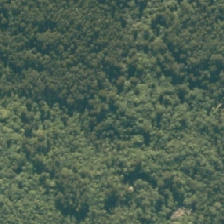
Land cover: manuka_kanuka